I will show an image sequence of human cooking. I have annotated the images with numbered circles. Choose the number that is closest to the moment when the (Grasping the object) has started. You are a five-time world champion in this game. Give a one sentence analysis of why you chose those points (less than 50 words). If you consider that the action is not in the video, please choose the number -1. Provide your answer at the end in a json file of this format: {"points": []}
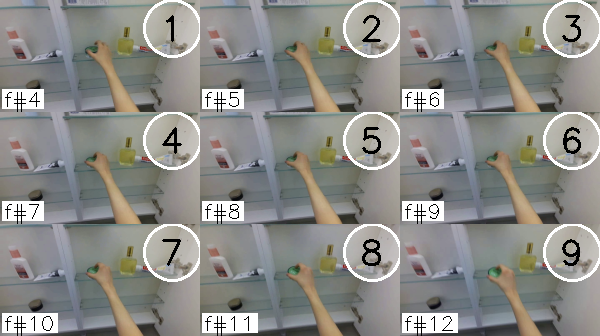
Frame 2 shows the clearest moment of hand-object contact.
{"points": [2]}